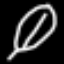
Label: leaf